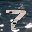
Label: 7